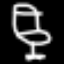
Label: chair